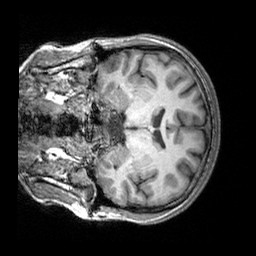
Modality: T1w
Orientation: coronal
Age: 25
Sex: female
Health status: healthy
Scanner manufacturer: siemens
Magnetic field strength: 3 T
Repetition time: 2.3 s
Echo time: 0.00303 s